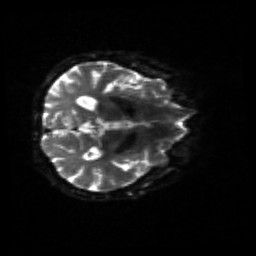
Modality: sbref
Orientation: axial
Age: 69
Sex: male
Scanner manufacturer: siemens
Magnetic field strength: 3 T
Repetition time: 4.71 s
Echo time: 0.0906 s